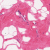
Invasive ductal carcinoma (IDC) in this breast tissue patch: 0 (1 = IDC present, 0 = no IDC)